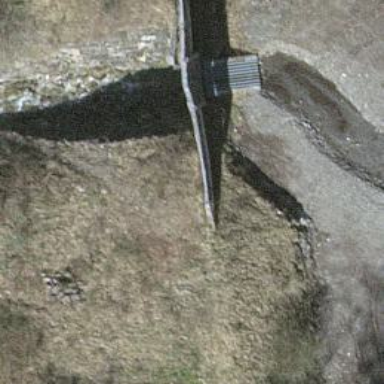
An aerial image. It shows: Retaining wall.